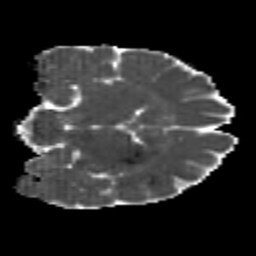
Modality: MD
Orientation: coronal
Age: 24
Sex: male
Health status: healthy
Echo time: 0.074 s